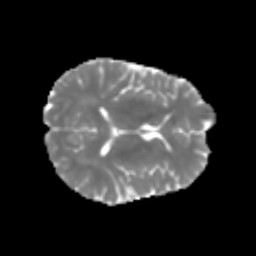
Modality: MD
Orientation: axial
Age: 29
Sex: male
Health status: healthy